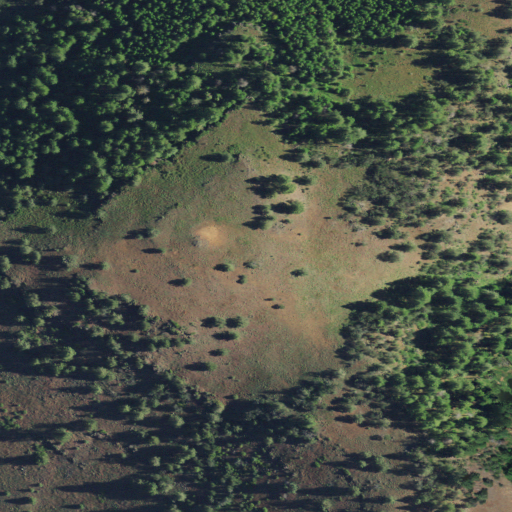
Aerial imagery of mountain in Oregon named Negro Knob containing evergreen forest, grassland, and shrub